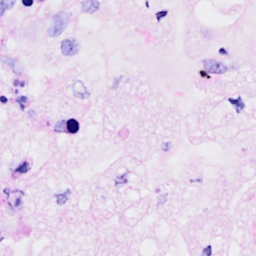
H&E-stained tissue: Breast